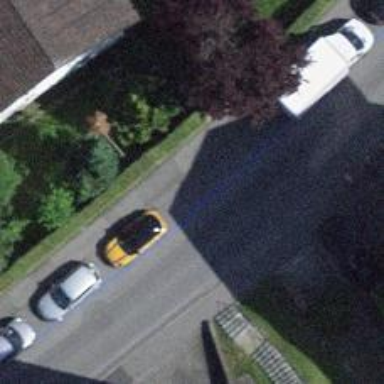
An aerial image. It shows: Parking lane designated for parking.